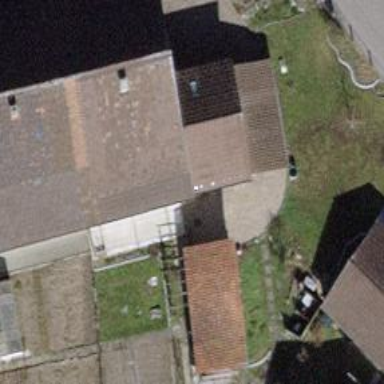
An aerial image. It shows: Semi-detached house with gabled roof.